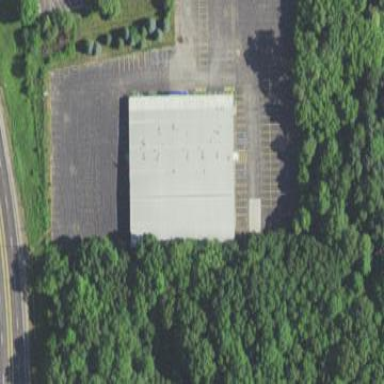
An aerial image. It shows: Building with bowling alley inside.